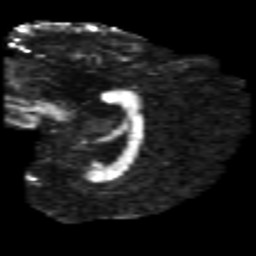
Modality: FA
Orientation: sagittal
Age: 35
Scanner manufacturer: philips
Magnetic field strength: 3 T
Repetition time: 8.591 s
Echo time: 0.1268 s